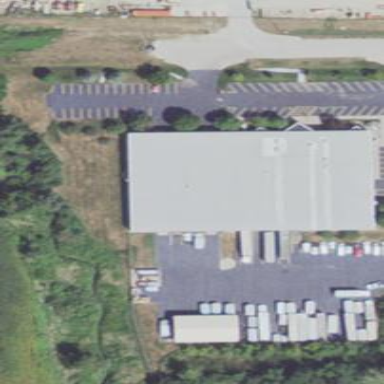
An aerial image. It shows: Building.